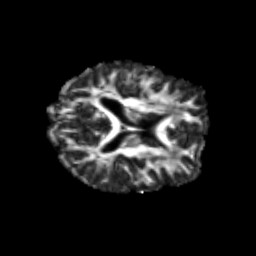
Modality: FA
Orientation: axial
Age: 23
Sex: female
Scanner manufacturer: siemens
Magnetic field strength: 3 T
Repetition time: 3.5 s
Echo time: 0.125 s